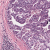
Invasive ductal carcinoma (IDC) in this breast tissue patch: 0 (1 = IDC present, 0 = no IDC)